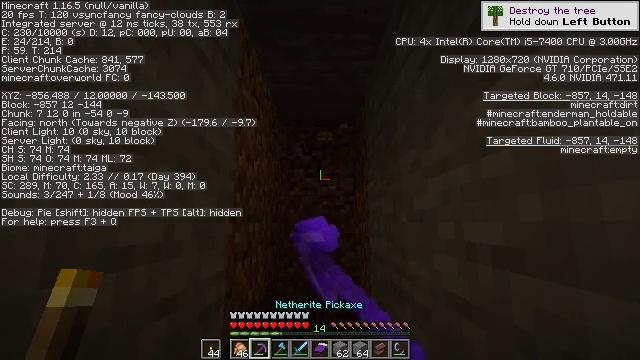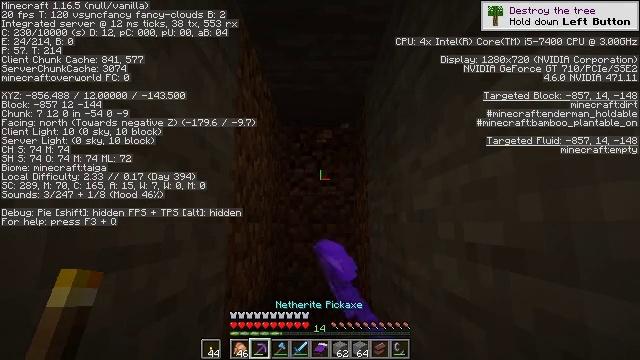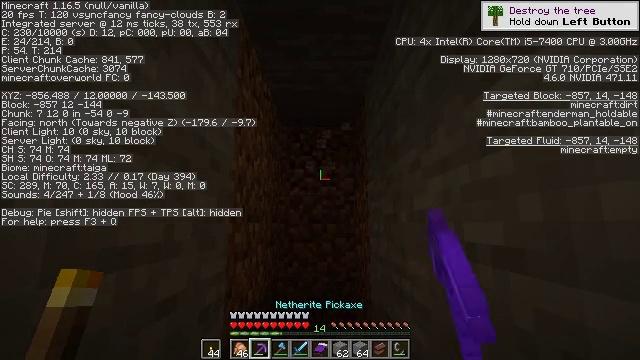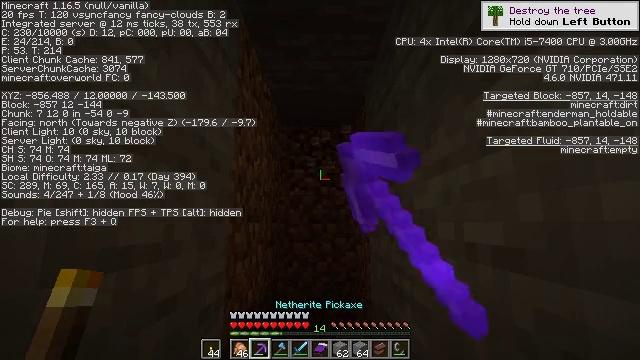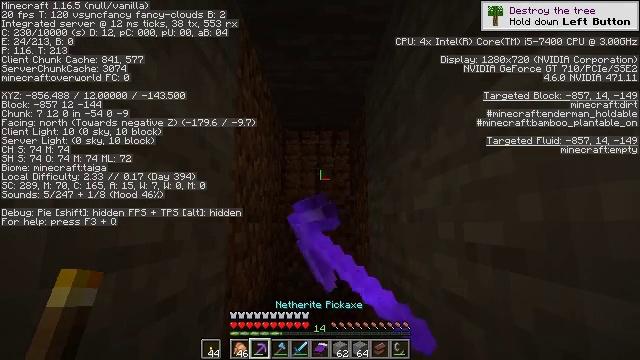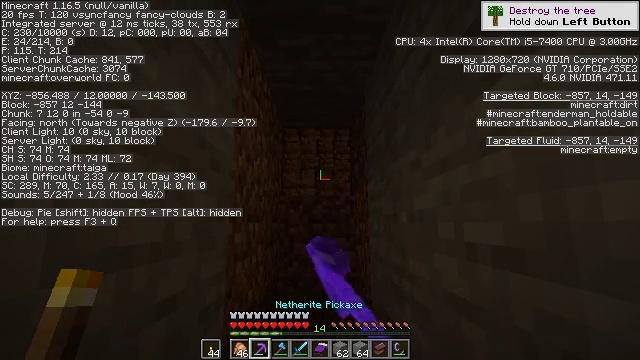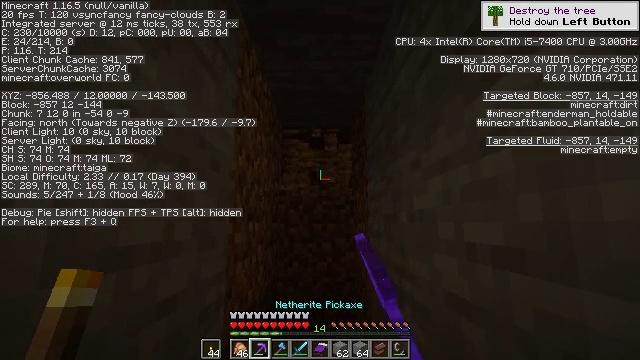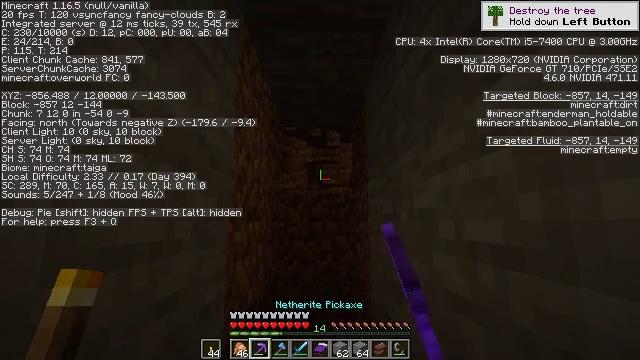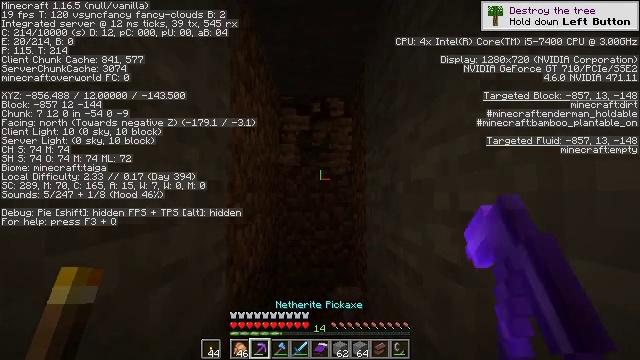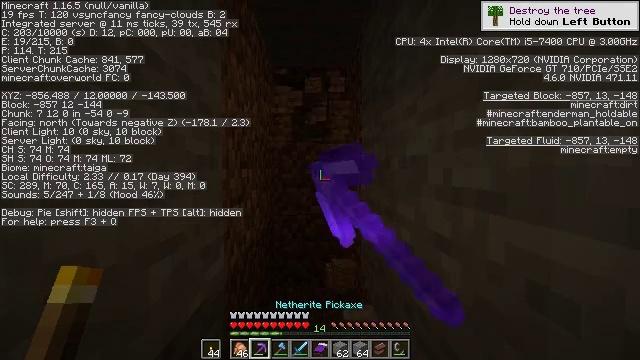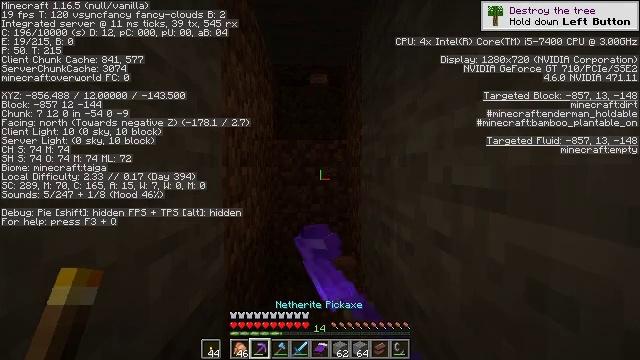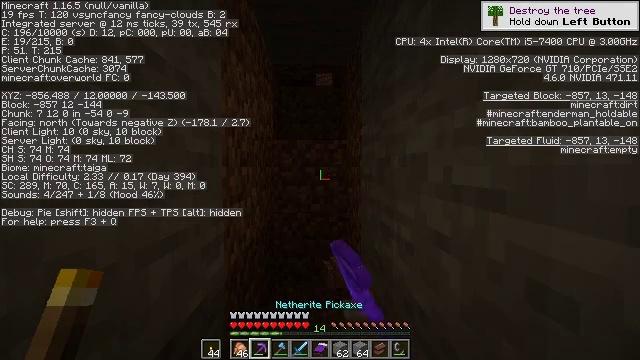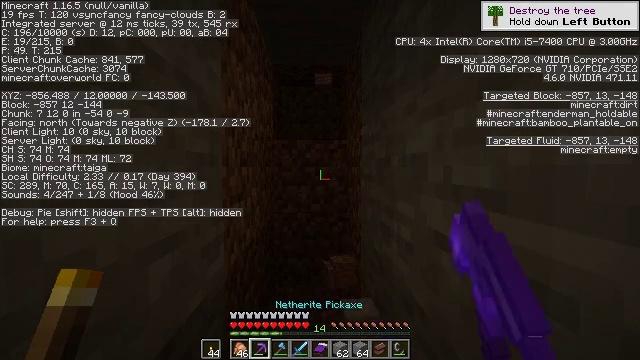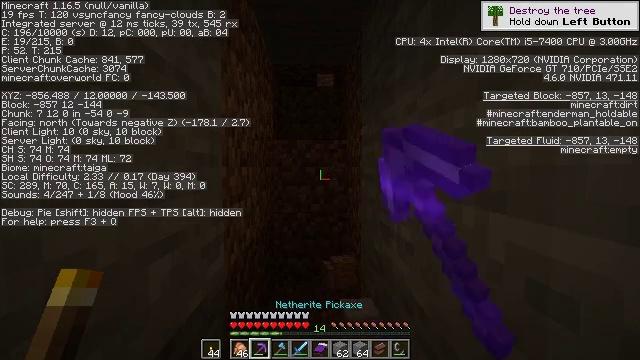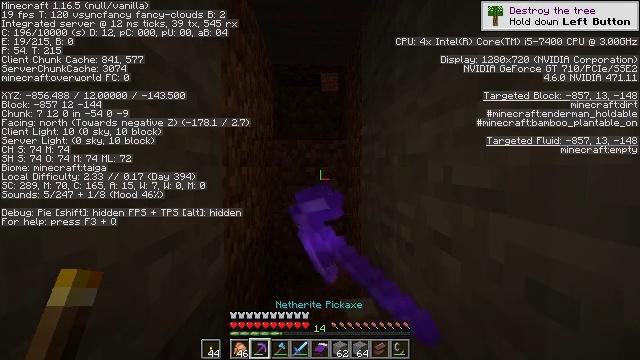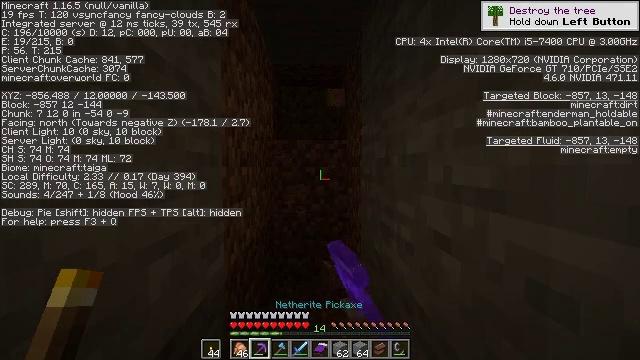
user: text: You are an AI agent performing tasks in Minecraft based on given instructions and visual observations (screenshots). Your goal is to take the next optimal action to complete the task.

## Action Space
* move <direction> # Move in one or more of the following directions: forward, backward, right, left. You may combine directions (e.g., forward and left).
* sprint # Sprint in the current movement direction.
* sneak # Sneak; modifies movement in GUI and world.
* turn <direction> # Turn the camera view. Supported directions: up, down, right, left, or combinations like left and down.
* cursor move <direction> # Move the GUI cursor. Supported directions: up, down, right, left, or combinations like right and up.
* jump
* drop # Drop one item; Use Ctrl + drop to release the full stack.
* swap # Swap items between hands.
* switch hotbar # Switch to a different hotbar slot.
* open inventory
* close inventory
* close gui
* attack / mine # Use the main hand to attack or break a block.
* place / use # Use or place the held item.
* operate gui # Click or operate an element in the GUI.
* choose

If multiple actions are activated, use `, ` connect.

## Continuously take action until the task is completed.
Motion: motion action
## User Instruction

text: Gather dirt.
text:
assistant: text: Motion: attack / mine
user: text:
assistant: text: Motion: attack / mine
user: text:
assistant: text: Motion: attack / mine
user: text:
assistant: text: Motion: attack / mine
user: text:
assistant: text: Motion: attack / mine
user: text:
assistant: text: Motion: attack / mine
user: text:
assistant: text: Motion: attack / mine
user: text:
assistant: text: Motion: turn down, attack / mine
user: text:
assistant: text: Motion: turn right and down, attack / mine
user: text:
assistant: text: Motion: attack / mine
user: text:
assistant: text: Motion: attack / mine
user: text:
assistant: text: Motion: attack / mine
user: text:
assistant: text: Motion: attack / mine
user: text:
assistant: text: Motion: attack / mine
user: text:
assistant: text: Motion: attack / mine
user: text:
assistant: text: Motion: attack / mine
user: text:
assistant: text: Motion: attack / mine
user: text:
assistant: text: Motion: attack / mine
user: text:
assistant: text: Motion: attack / mine
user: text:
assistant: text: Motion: attack / mine
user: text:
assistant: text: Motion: attack / mine
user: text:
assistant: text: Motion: attack / mine
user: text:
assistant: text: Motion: attack / mine
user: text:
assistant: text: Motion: attack / mine
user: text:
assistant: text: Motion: attack / mine
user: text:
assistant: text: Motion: attack / mine
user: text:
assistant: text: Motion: attack / mine
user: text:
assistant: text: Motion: attack / mine
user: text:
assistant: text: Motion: attack / mine
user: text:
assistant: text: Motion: turn down, attack / mine